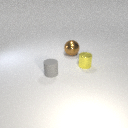
large brown metal sphere behind small yellow metal cylinder